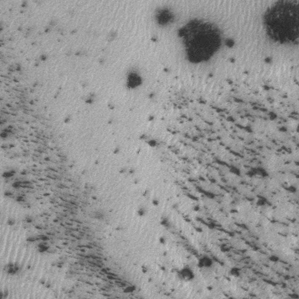
Label: frost